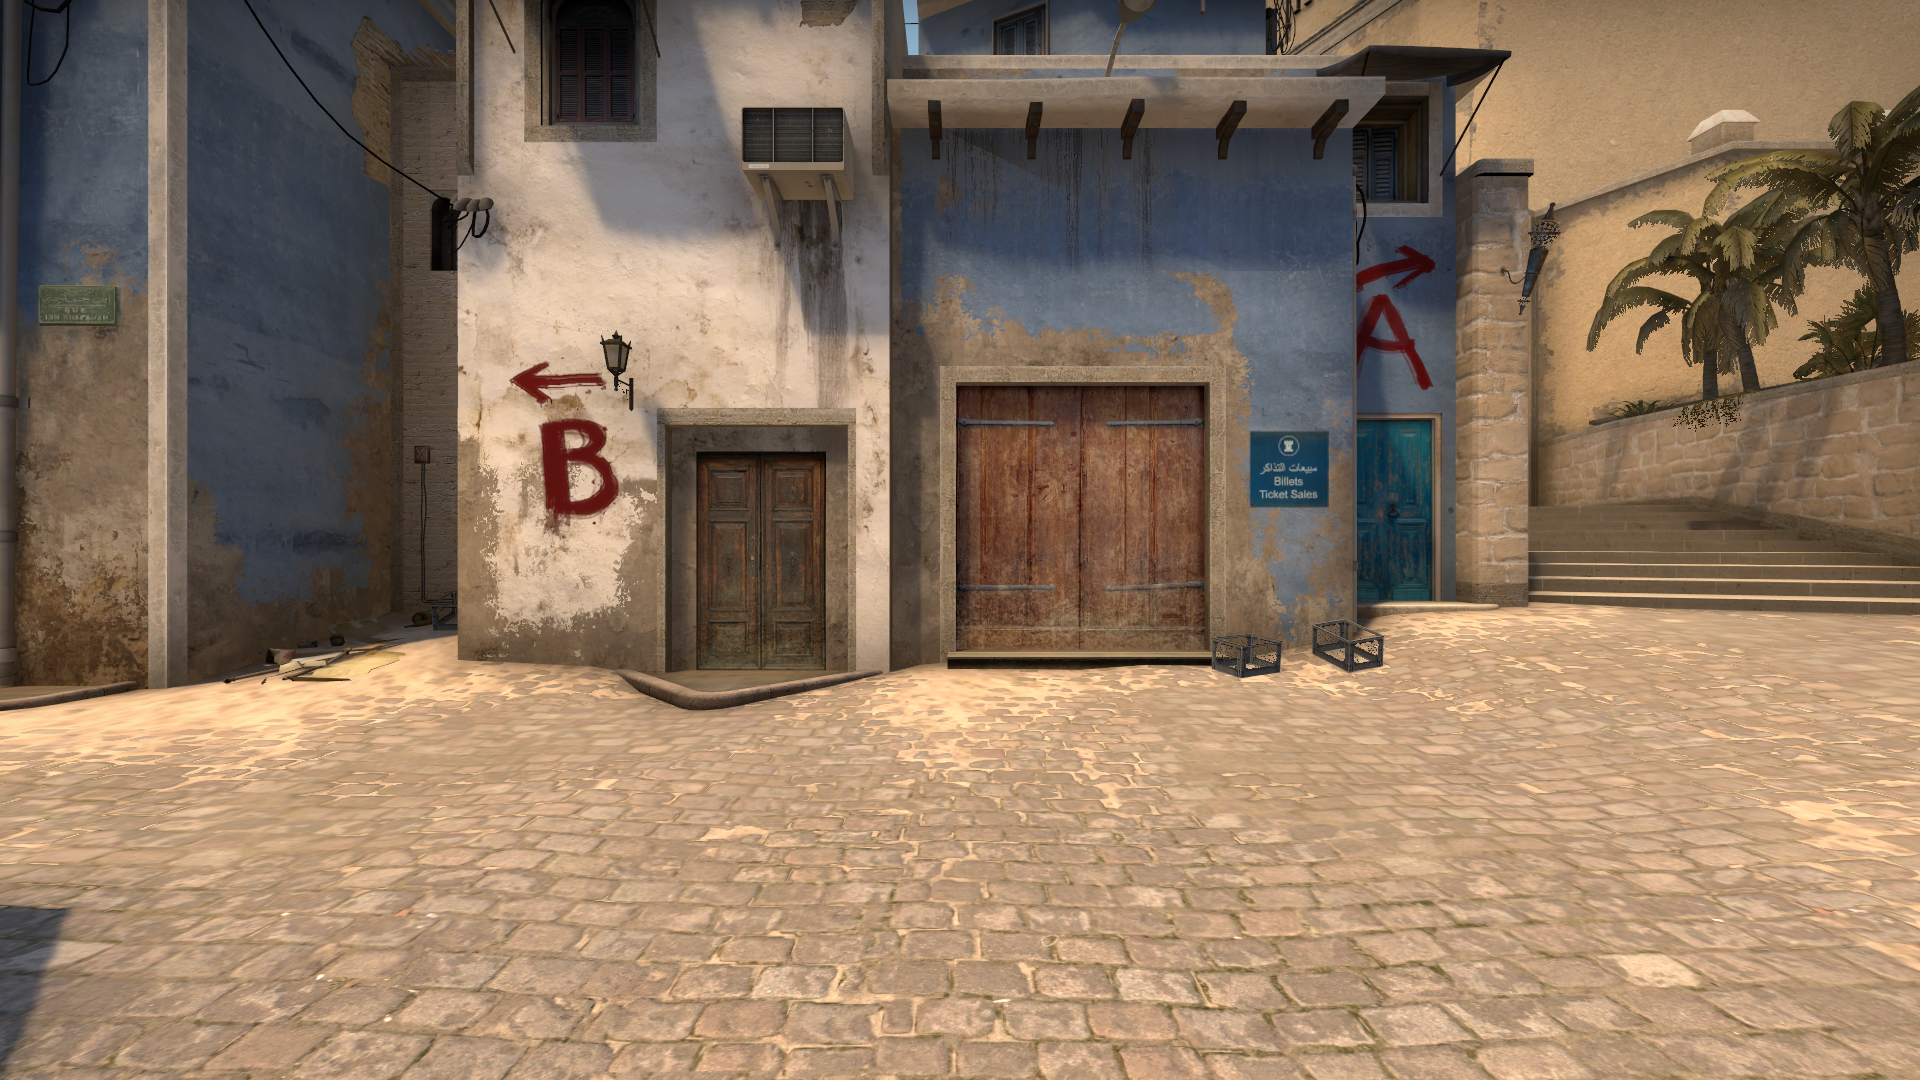
Map: de_mirage